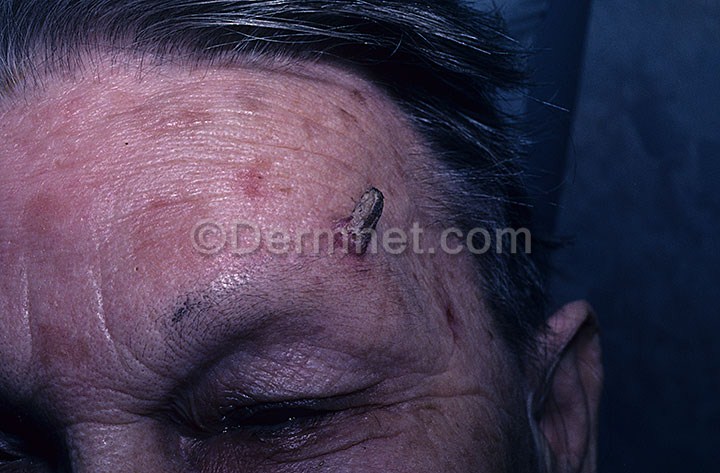
Disease: Actinic Keratosis Basal Cell Carcinoma and other Malignant Lesions